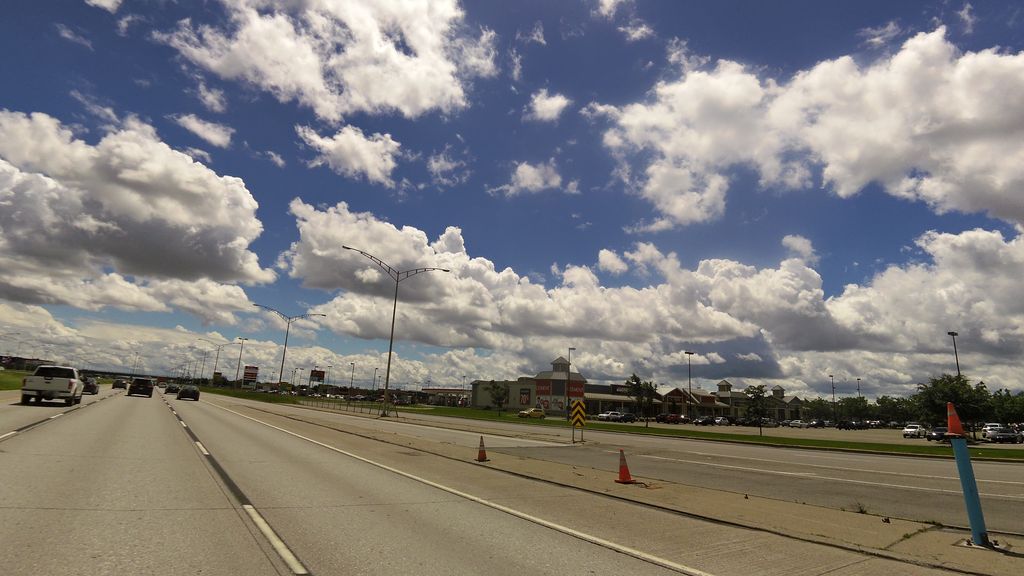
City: montreal